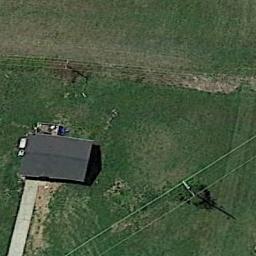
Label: sparse_residential